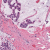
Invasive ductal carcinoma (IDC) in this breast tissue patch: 1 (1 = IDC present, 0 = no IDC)